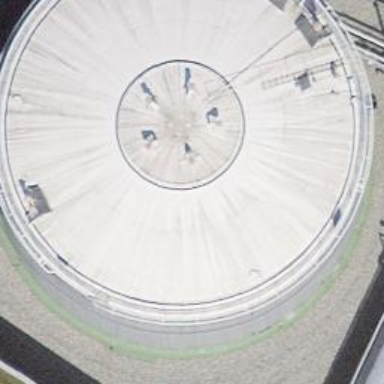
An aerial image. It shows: Storage tank building.